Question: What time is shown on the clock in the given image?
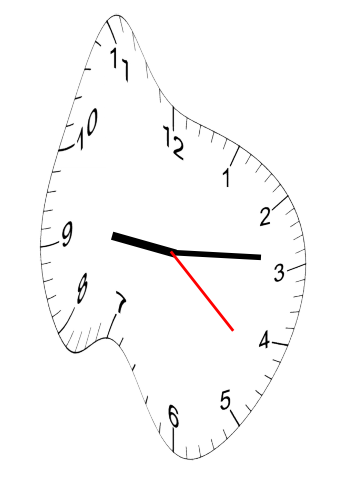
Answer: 09:14:22